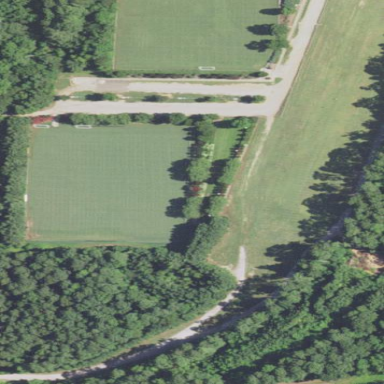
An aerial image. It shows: Soccer pitch for leisure land activities.